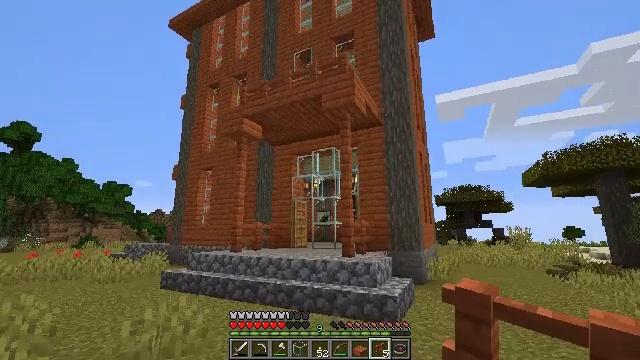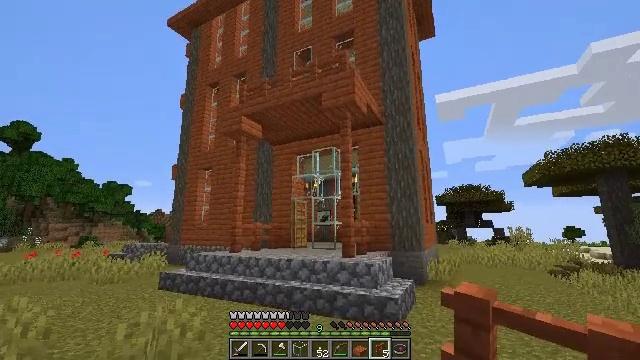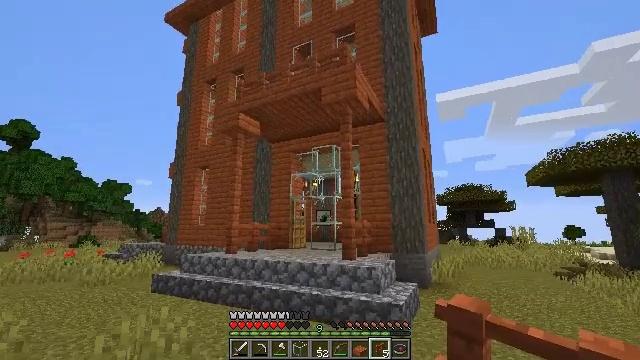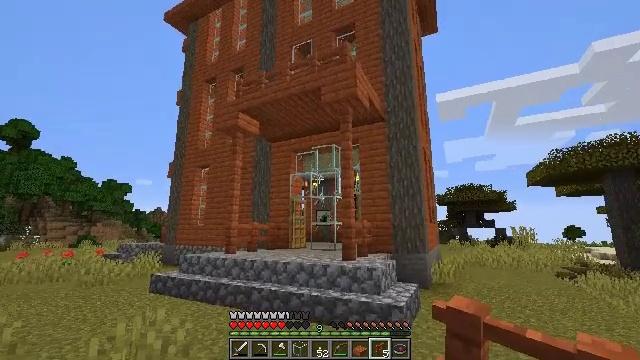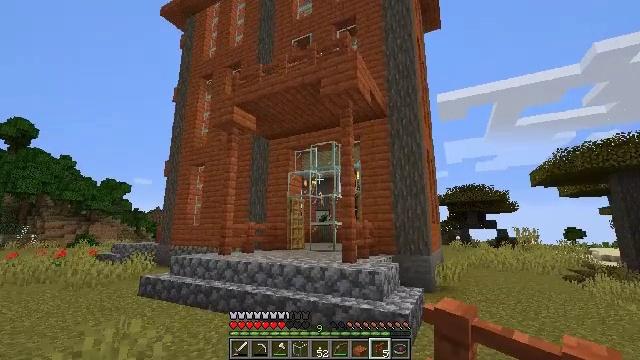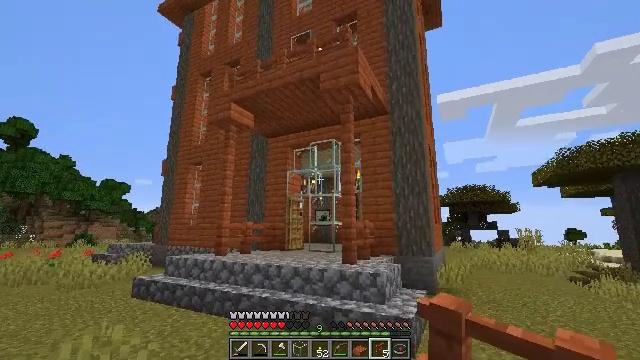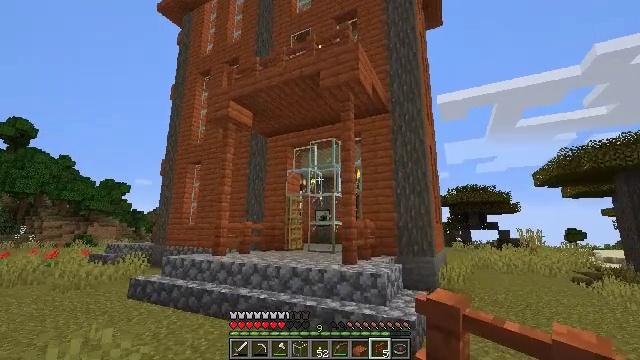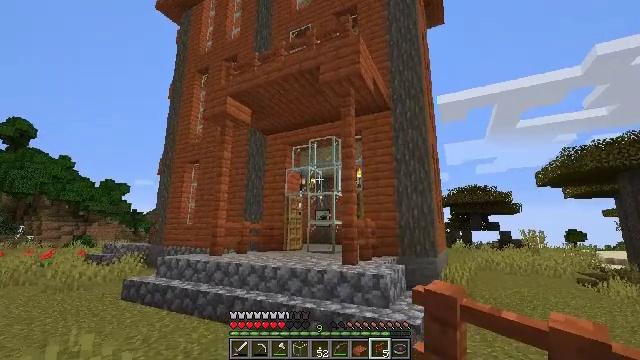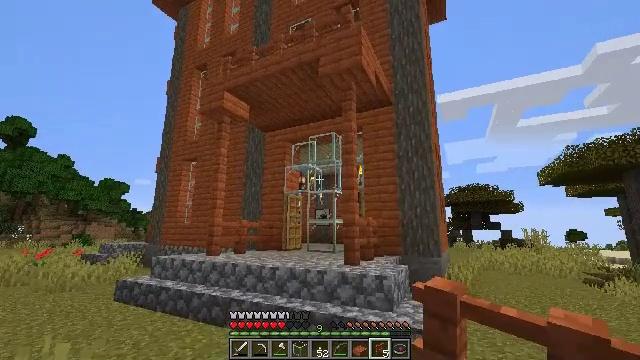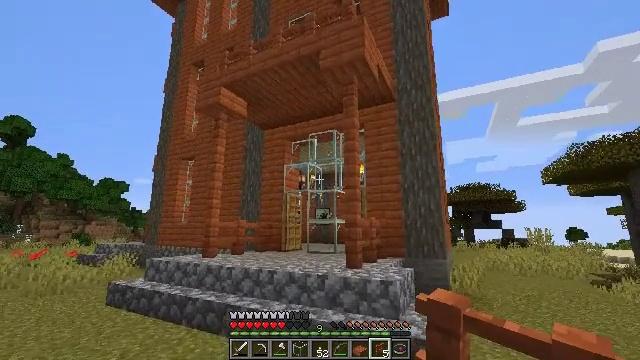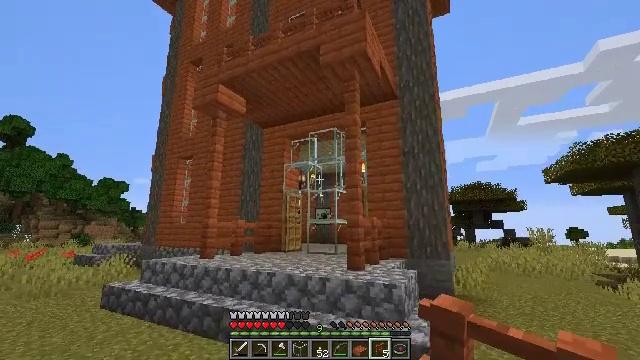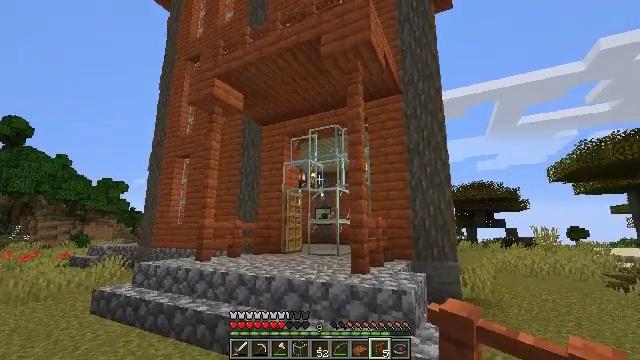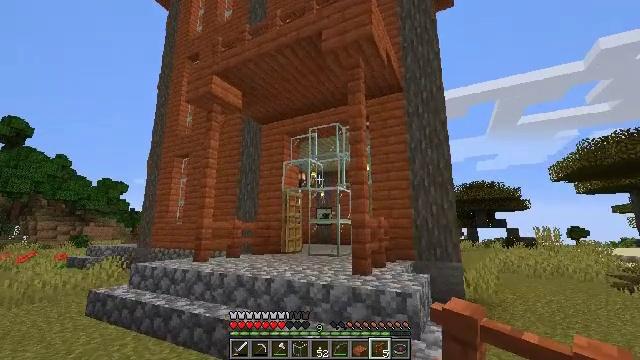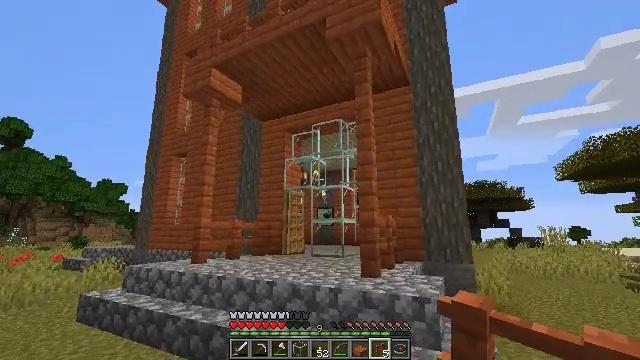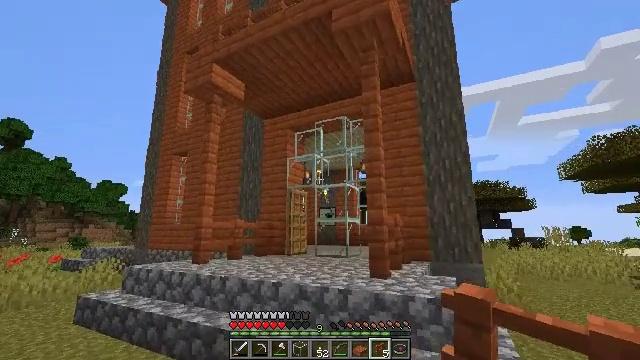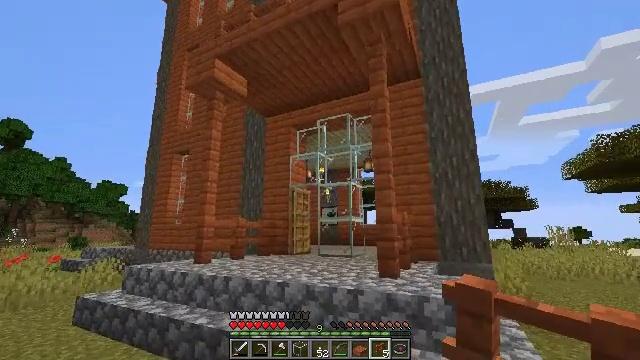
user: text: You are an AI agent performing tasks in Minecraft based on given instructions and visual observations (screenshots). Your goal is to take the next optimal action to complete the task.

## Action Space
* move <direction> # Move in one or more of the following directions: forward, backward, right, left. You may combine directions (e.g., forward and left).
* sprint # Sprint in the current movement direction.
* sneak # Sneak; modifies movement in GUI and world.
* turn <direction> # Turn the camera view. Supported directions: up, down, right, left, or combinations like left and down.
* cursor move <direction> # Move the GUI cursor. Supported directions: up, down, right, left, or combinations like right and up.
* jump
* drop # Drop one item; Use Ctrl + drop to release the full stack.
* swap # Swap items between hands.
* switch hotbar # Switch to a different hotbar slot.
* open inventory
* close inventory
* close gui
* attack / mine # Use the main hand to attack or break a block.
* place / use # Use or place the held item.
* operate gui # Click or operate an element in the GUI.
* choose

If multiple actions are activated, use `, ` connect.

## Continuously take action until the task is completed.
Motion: motion action
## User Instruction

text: Remove the acacia slab from the structure.
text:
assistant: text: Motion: move forward
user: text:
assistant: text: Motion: move forward
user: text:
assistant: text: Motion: move forward
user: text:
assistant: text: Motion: move forward
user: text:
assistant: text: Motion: move forward
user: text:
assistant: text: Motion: move forward
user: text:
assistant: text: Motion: move forward
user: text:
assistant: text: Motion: move forward
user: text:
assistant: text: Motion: move forward
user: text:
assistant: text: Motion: move forward
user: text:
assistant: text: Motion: move forward
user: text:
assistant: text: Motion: move forward
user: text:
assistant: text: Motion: move forward and move left
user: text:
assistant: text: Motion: move forward and move left
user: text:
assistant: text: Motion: move forward and move left
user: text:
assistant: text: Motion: move forward and move left
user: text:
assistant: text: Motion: move forward and move left
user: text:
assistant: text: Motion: move forward and move left
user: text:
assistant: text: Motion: move forward and move left
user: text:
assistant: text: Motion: move forward and move left
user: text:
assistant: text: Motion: move forward and move left
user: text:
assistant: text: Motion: move forward and move left
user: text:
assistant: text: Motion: move forward and move left
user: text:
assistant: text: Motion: move forward
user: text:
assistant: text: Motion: move forward
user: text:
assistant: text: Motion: move forward
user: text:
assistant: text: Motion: move forward
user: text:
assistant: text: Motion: move forward
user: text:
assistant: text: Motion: move forward
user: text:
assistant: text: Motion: move forward